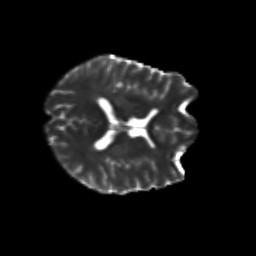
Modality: T2w
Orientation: axial
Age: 29
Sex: male
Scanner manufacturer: siemens
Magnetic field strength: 3 T
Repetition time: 3.5 s
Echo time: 0.125 s